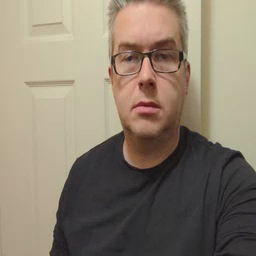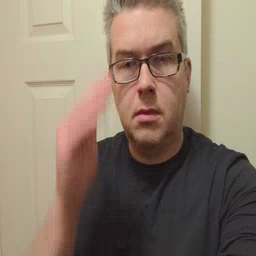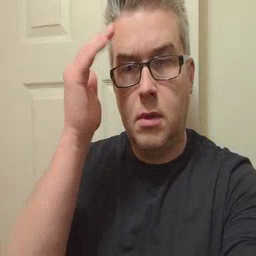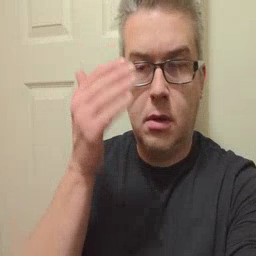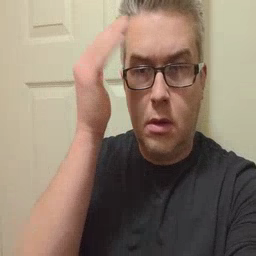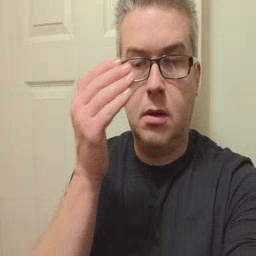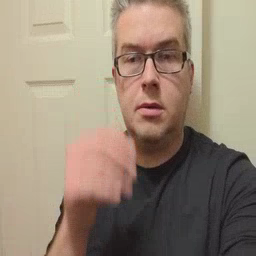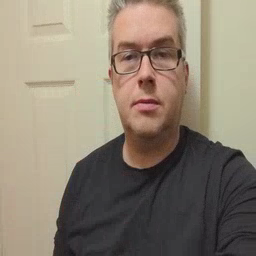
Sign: sleepy